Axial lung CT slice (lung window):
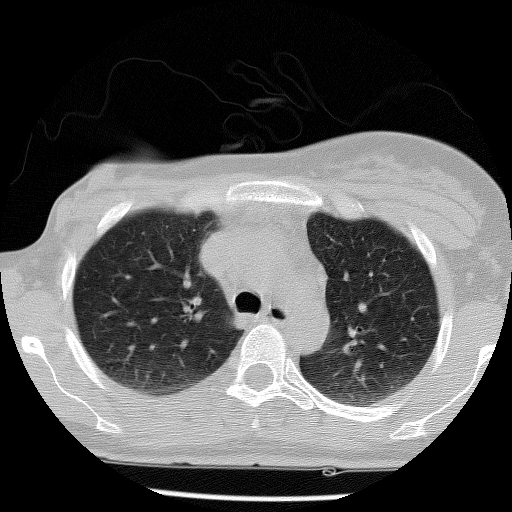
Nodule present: no